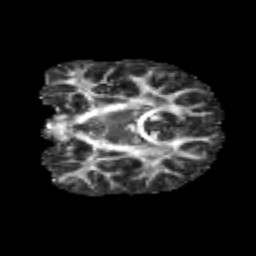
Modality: FA
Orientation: coronal
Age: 12
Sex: male
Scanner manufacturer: siemens
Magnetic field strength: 3 T
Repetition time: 3.8 s
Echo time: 0.07 s